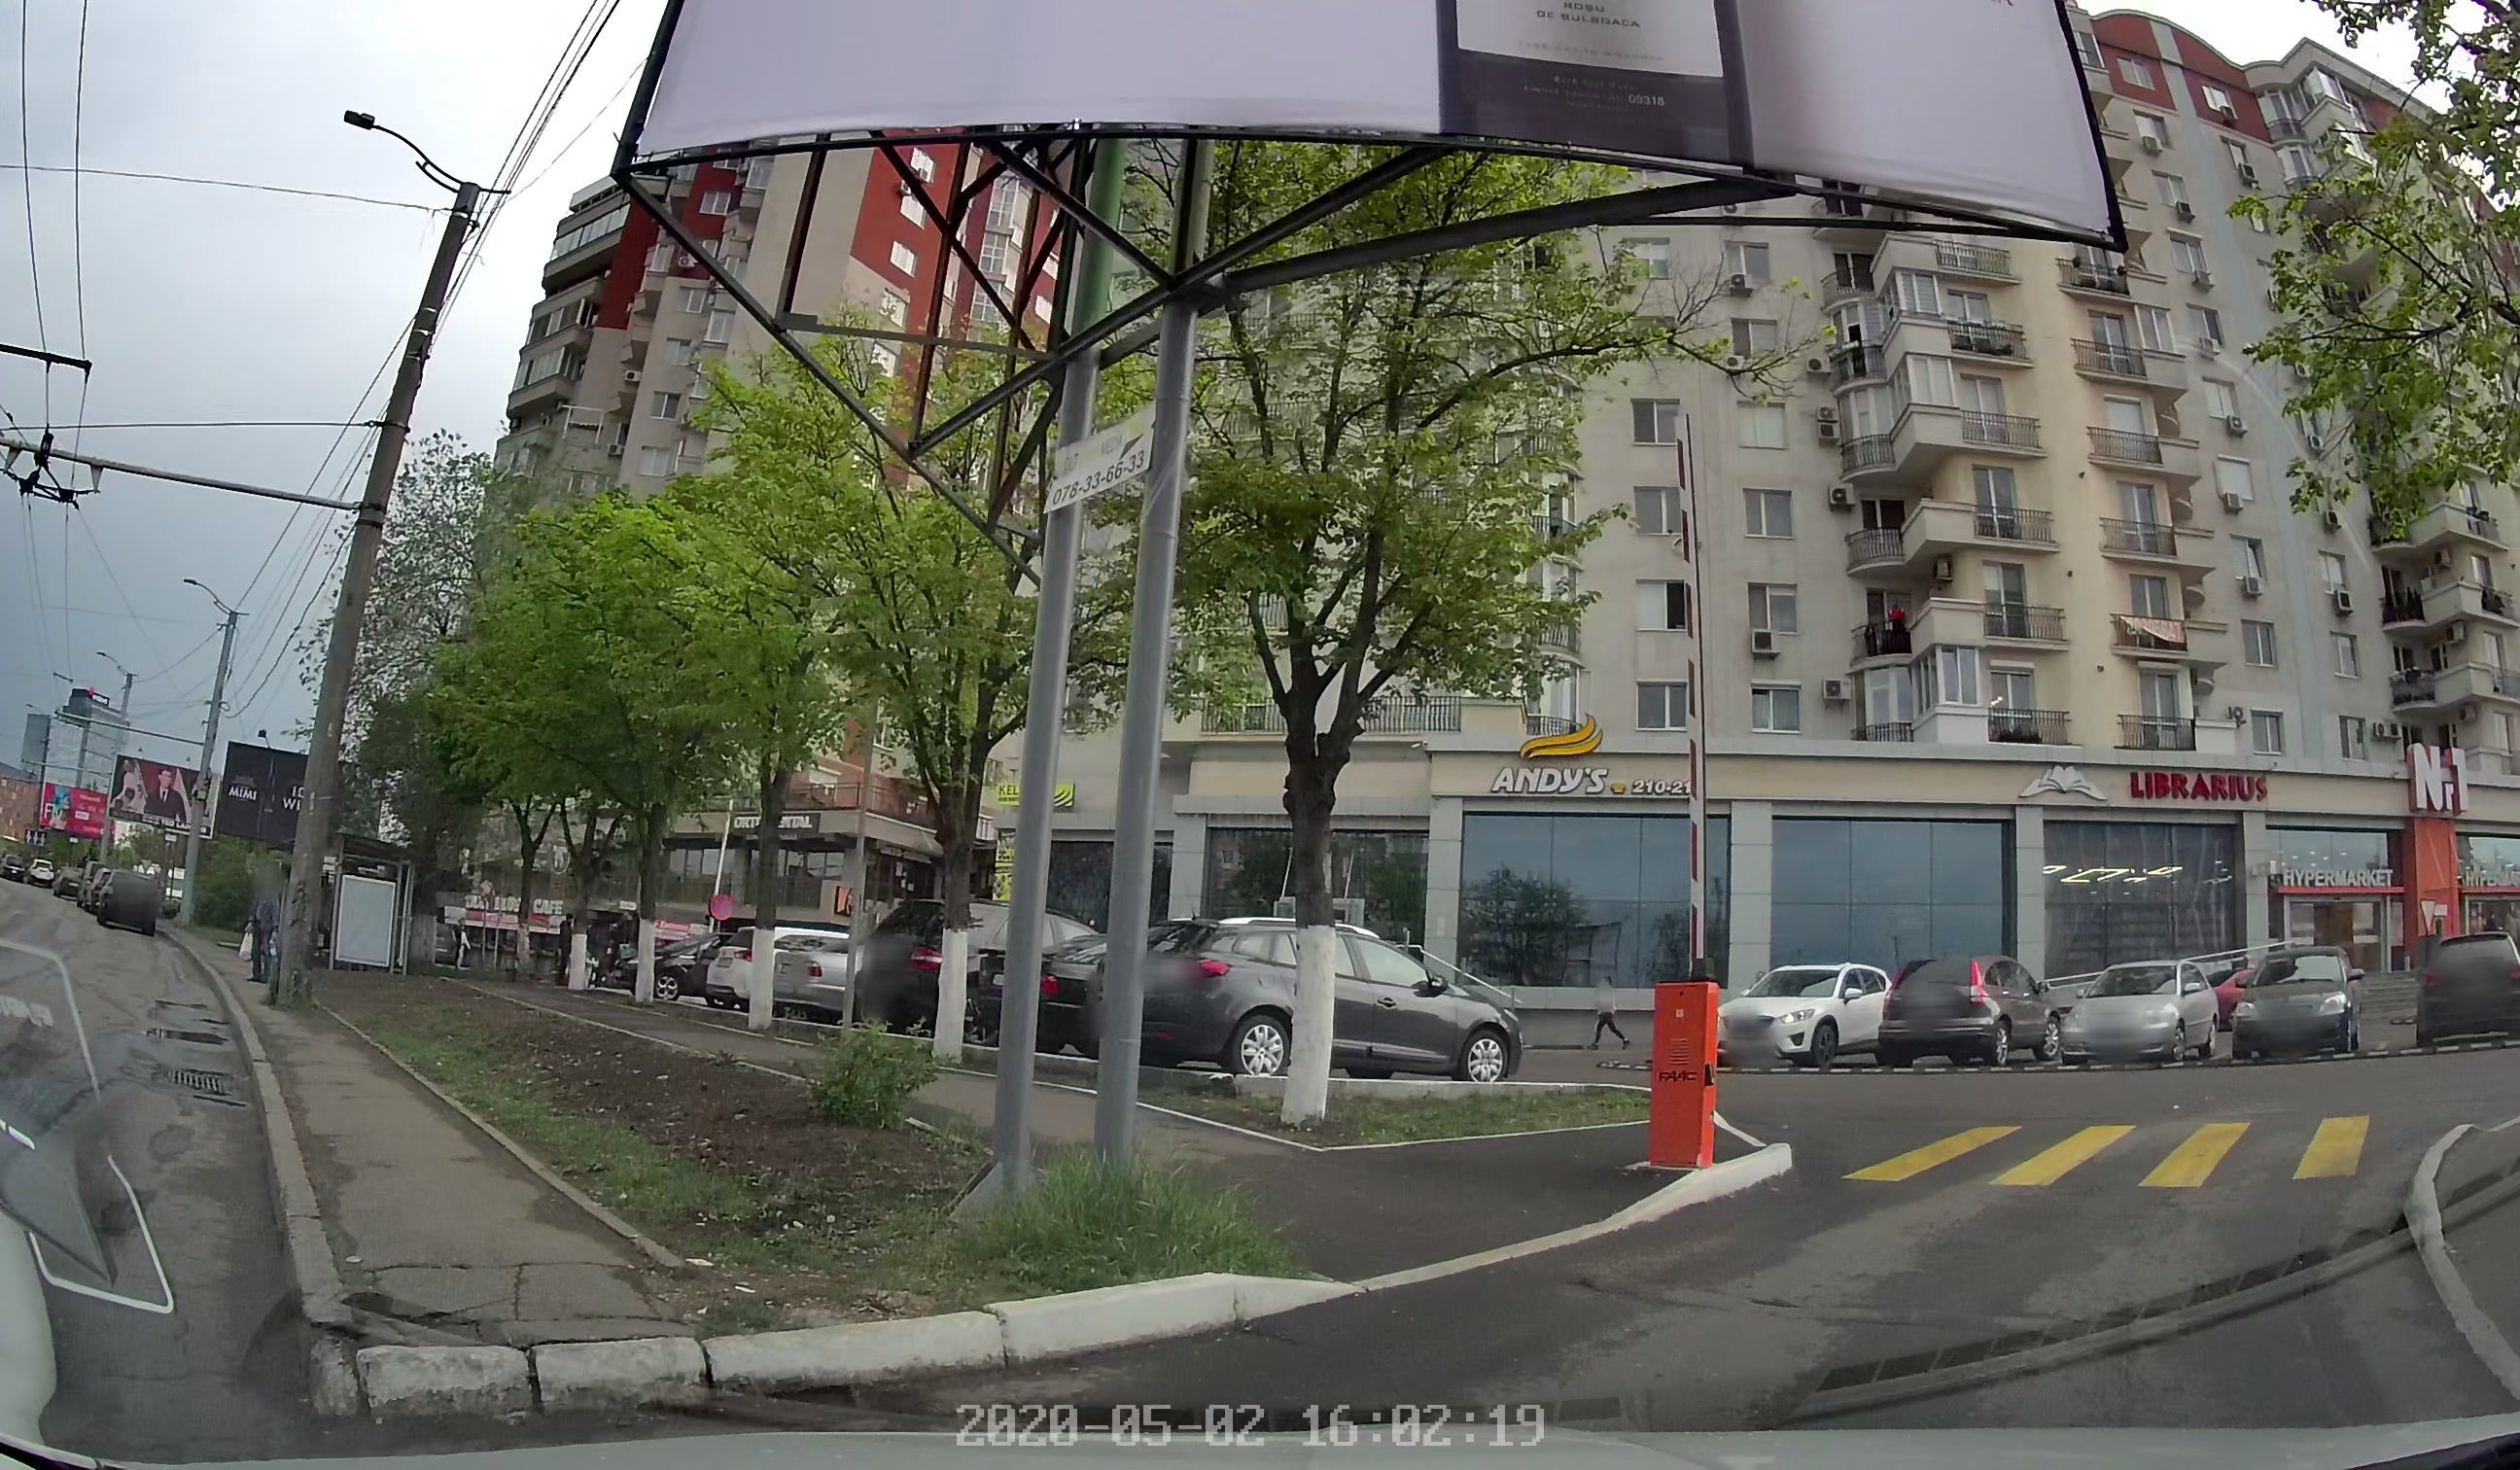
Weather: cloudy
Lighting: day
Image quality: good
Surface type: driving surface
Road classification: service
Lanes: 3
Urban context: urban centre
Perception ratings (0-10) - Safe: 4.48, Lively: 7.65, Beautiful: 4.27, Boring: 4.06, Depressing: 5.23, Wealthy: 1.43